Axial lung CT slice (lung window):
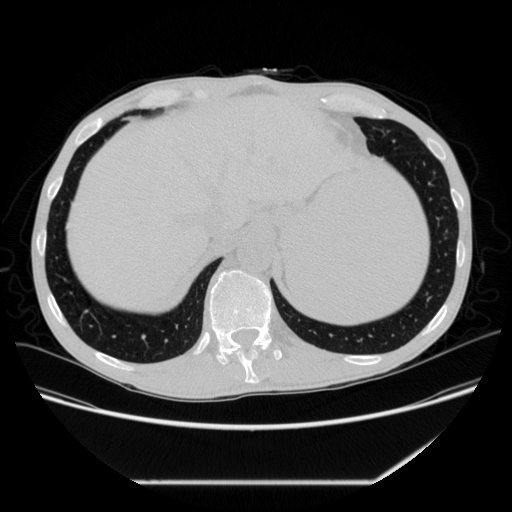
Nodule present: no